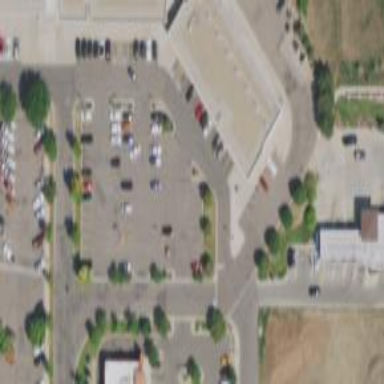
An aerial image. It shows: Retail building.